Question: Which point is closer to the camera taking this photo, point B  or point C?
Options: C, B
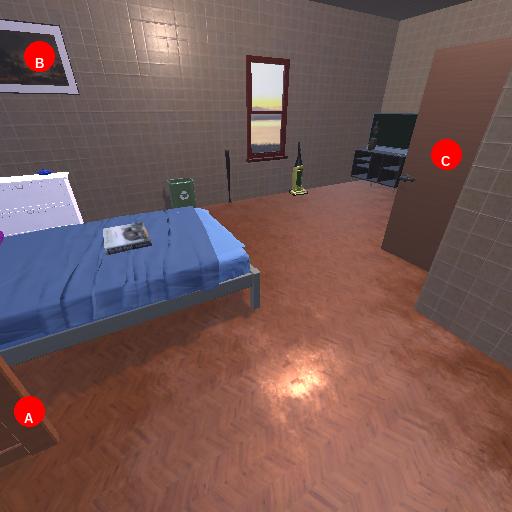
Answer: C